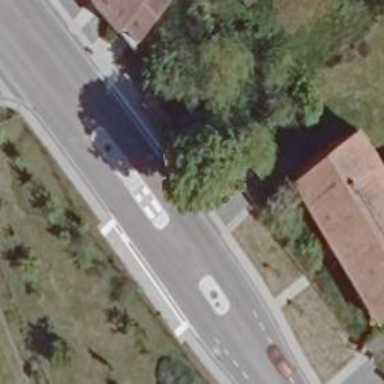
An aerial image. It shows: Traffic calming island.